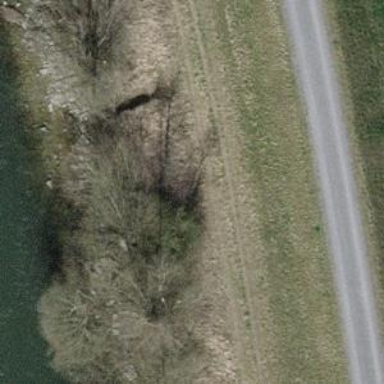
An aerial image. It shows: Grassy path.